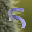
Label: 5